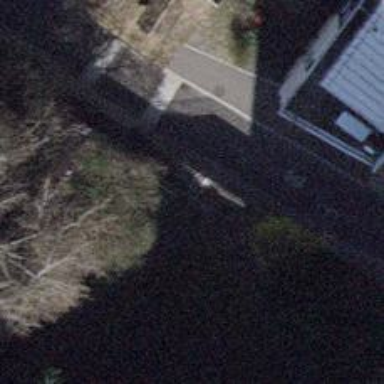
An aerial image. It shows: Road with steps.